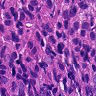
Metastatic tissue present: yes